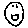
Label: smiley face